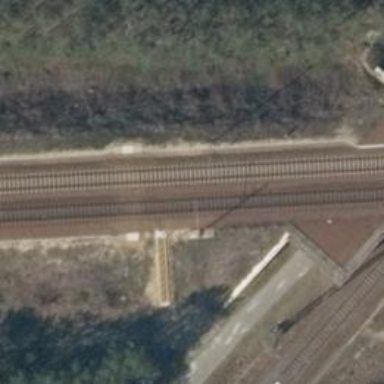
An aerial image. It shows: Railway track with contact line for electrification.